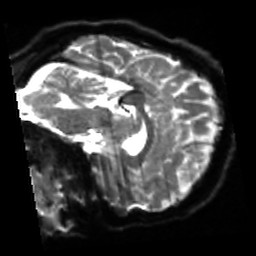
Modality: sbref
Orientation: sagittal
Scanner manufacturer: siemens
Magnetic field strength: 3 T
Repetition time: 4 s
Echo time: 0.0594 s